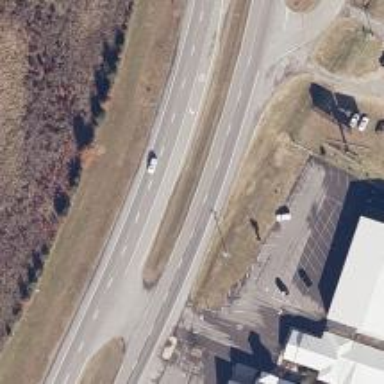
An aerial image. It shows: Asphalt road with dual carriageways at trunk level.